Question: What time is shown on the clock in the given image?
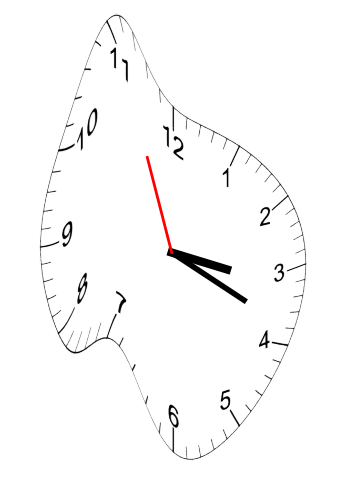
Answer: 03:18:56